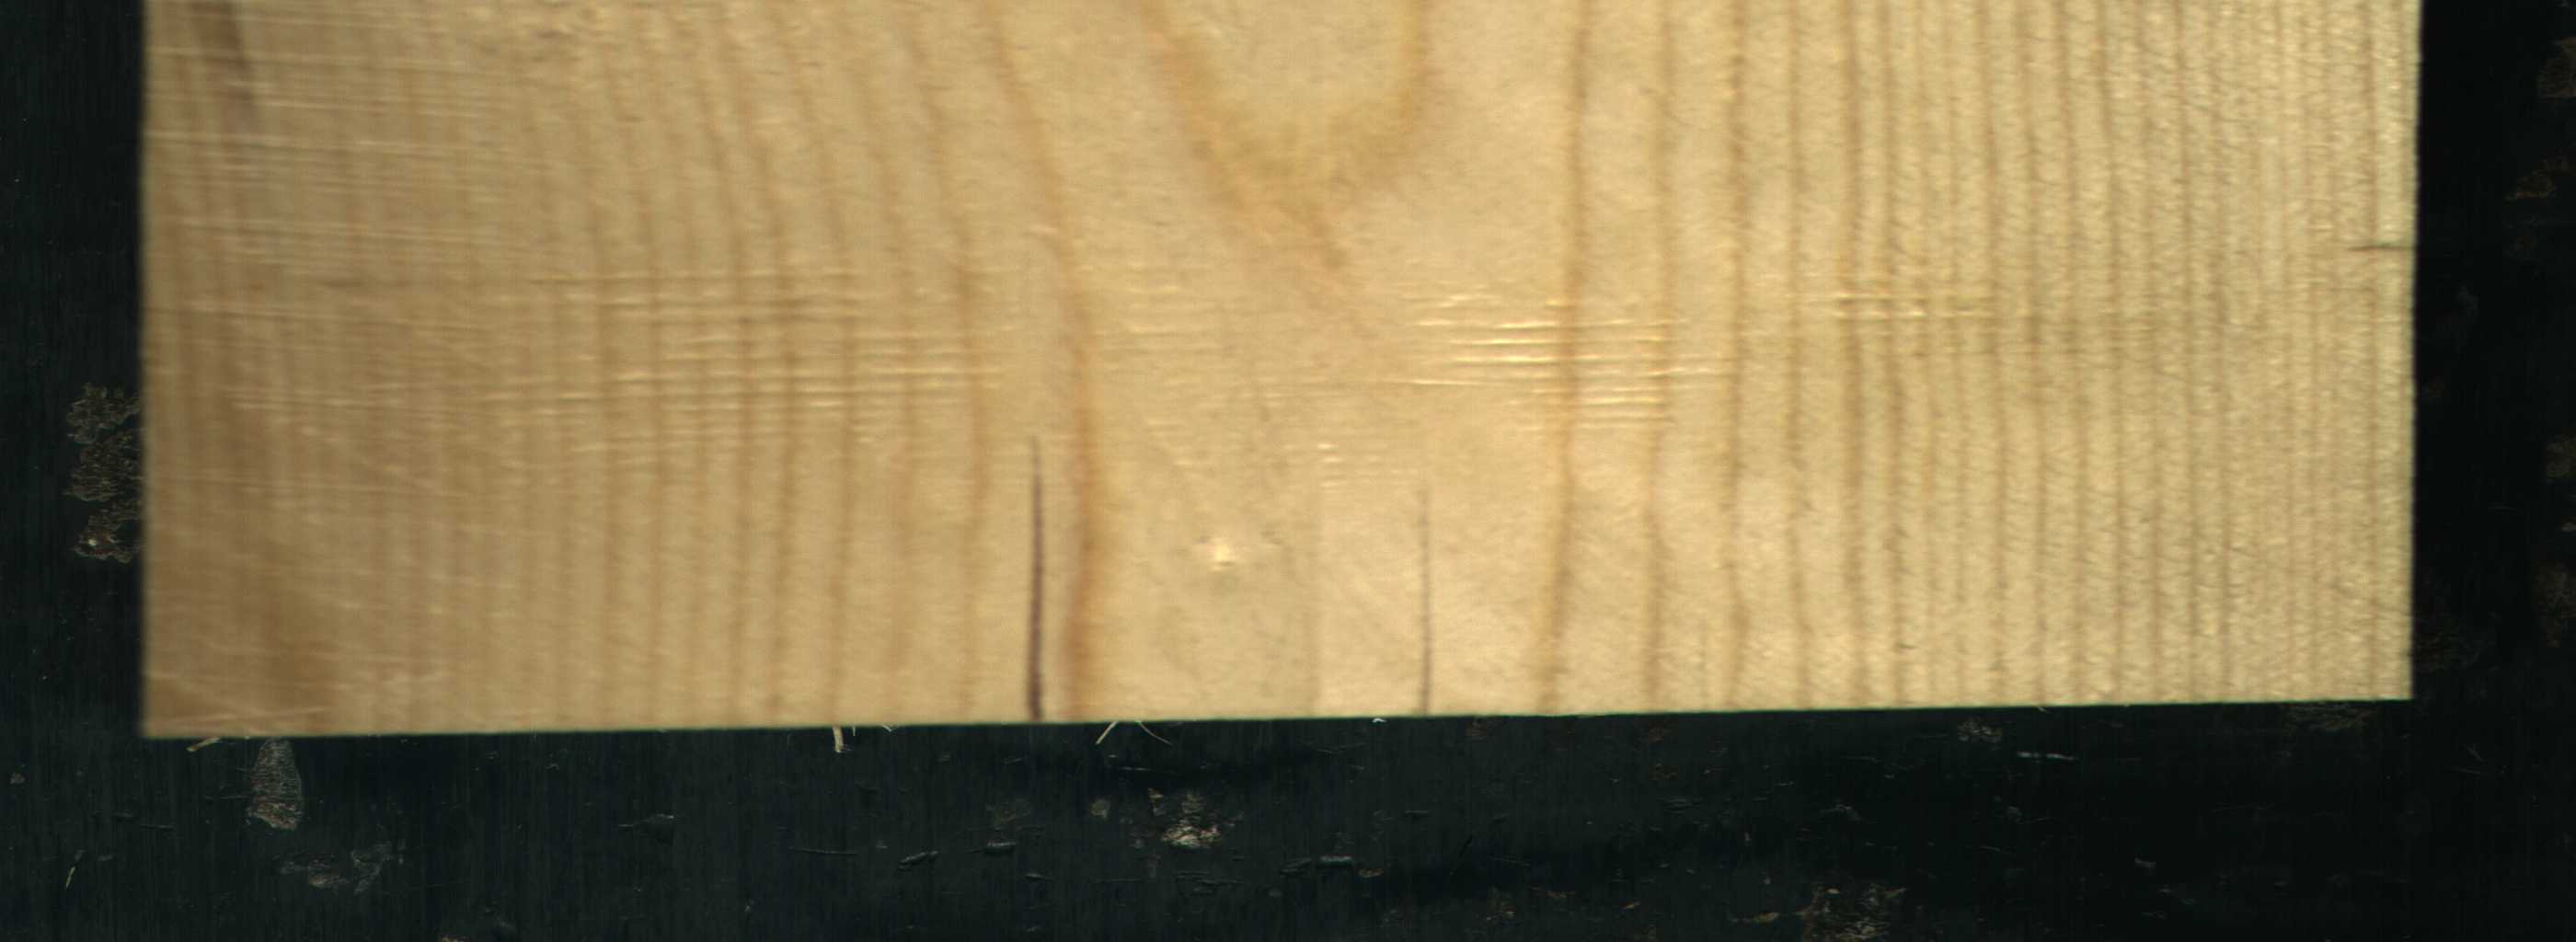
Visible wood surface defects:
Crack